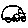
Label: car